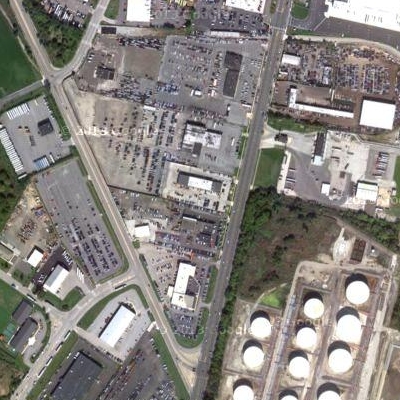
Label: Parking